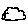
Label: cloud